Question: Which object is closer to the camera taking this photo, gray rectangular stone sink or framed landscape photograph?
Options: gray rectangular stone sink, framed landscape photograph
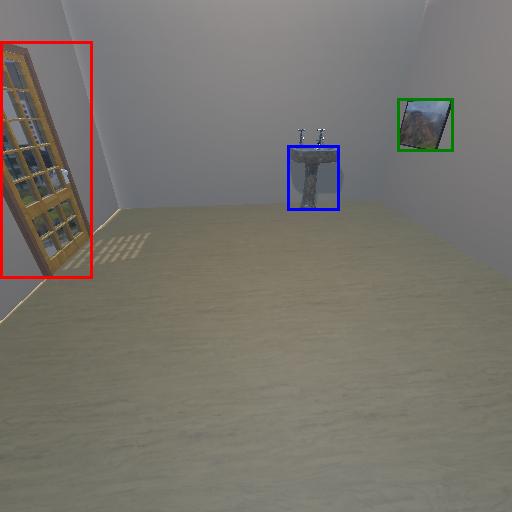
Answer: gray rectangular stone sink